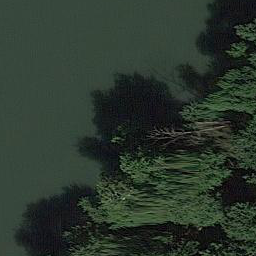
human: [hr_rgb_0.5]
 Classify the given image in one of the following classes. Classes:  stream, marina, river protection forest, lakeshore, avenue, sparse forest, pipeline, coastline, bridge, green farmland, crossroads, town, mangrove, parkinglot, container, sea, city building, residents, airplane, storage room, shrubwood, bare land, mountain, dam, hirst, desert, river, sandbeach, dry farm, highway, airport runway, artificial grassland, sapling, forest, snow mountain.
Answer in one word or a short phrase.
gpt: river protection forest